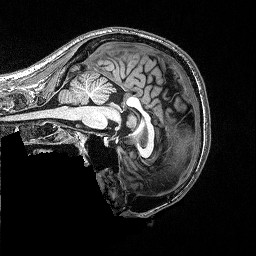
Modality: T1w
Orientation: sagittal
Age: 40
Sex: male
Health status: healthy
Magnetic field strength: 3 T
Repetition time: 2.53 s
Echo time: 0.00331 s